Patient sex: M
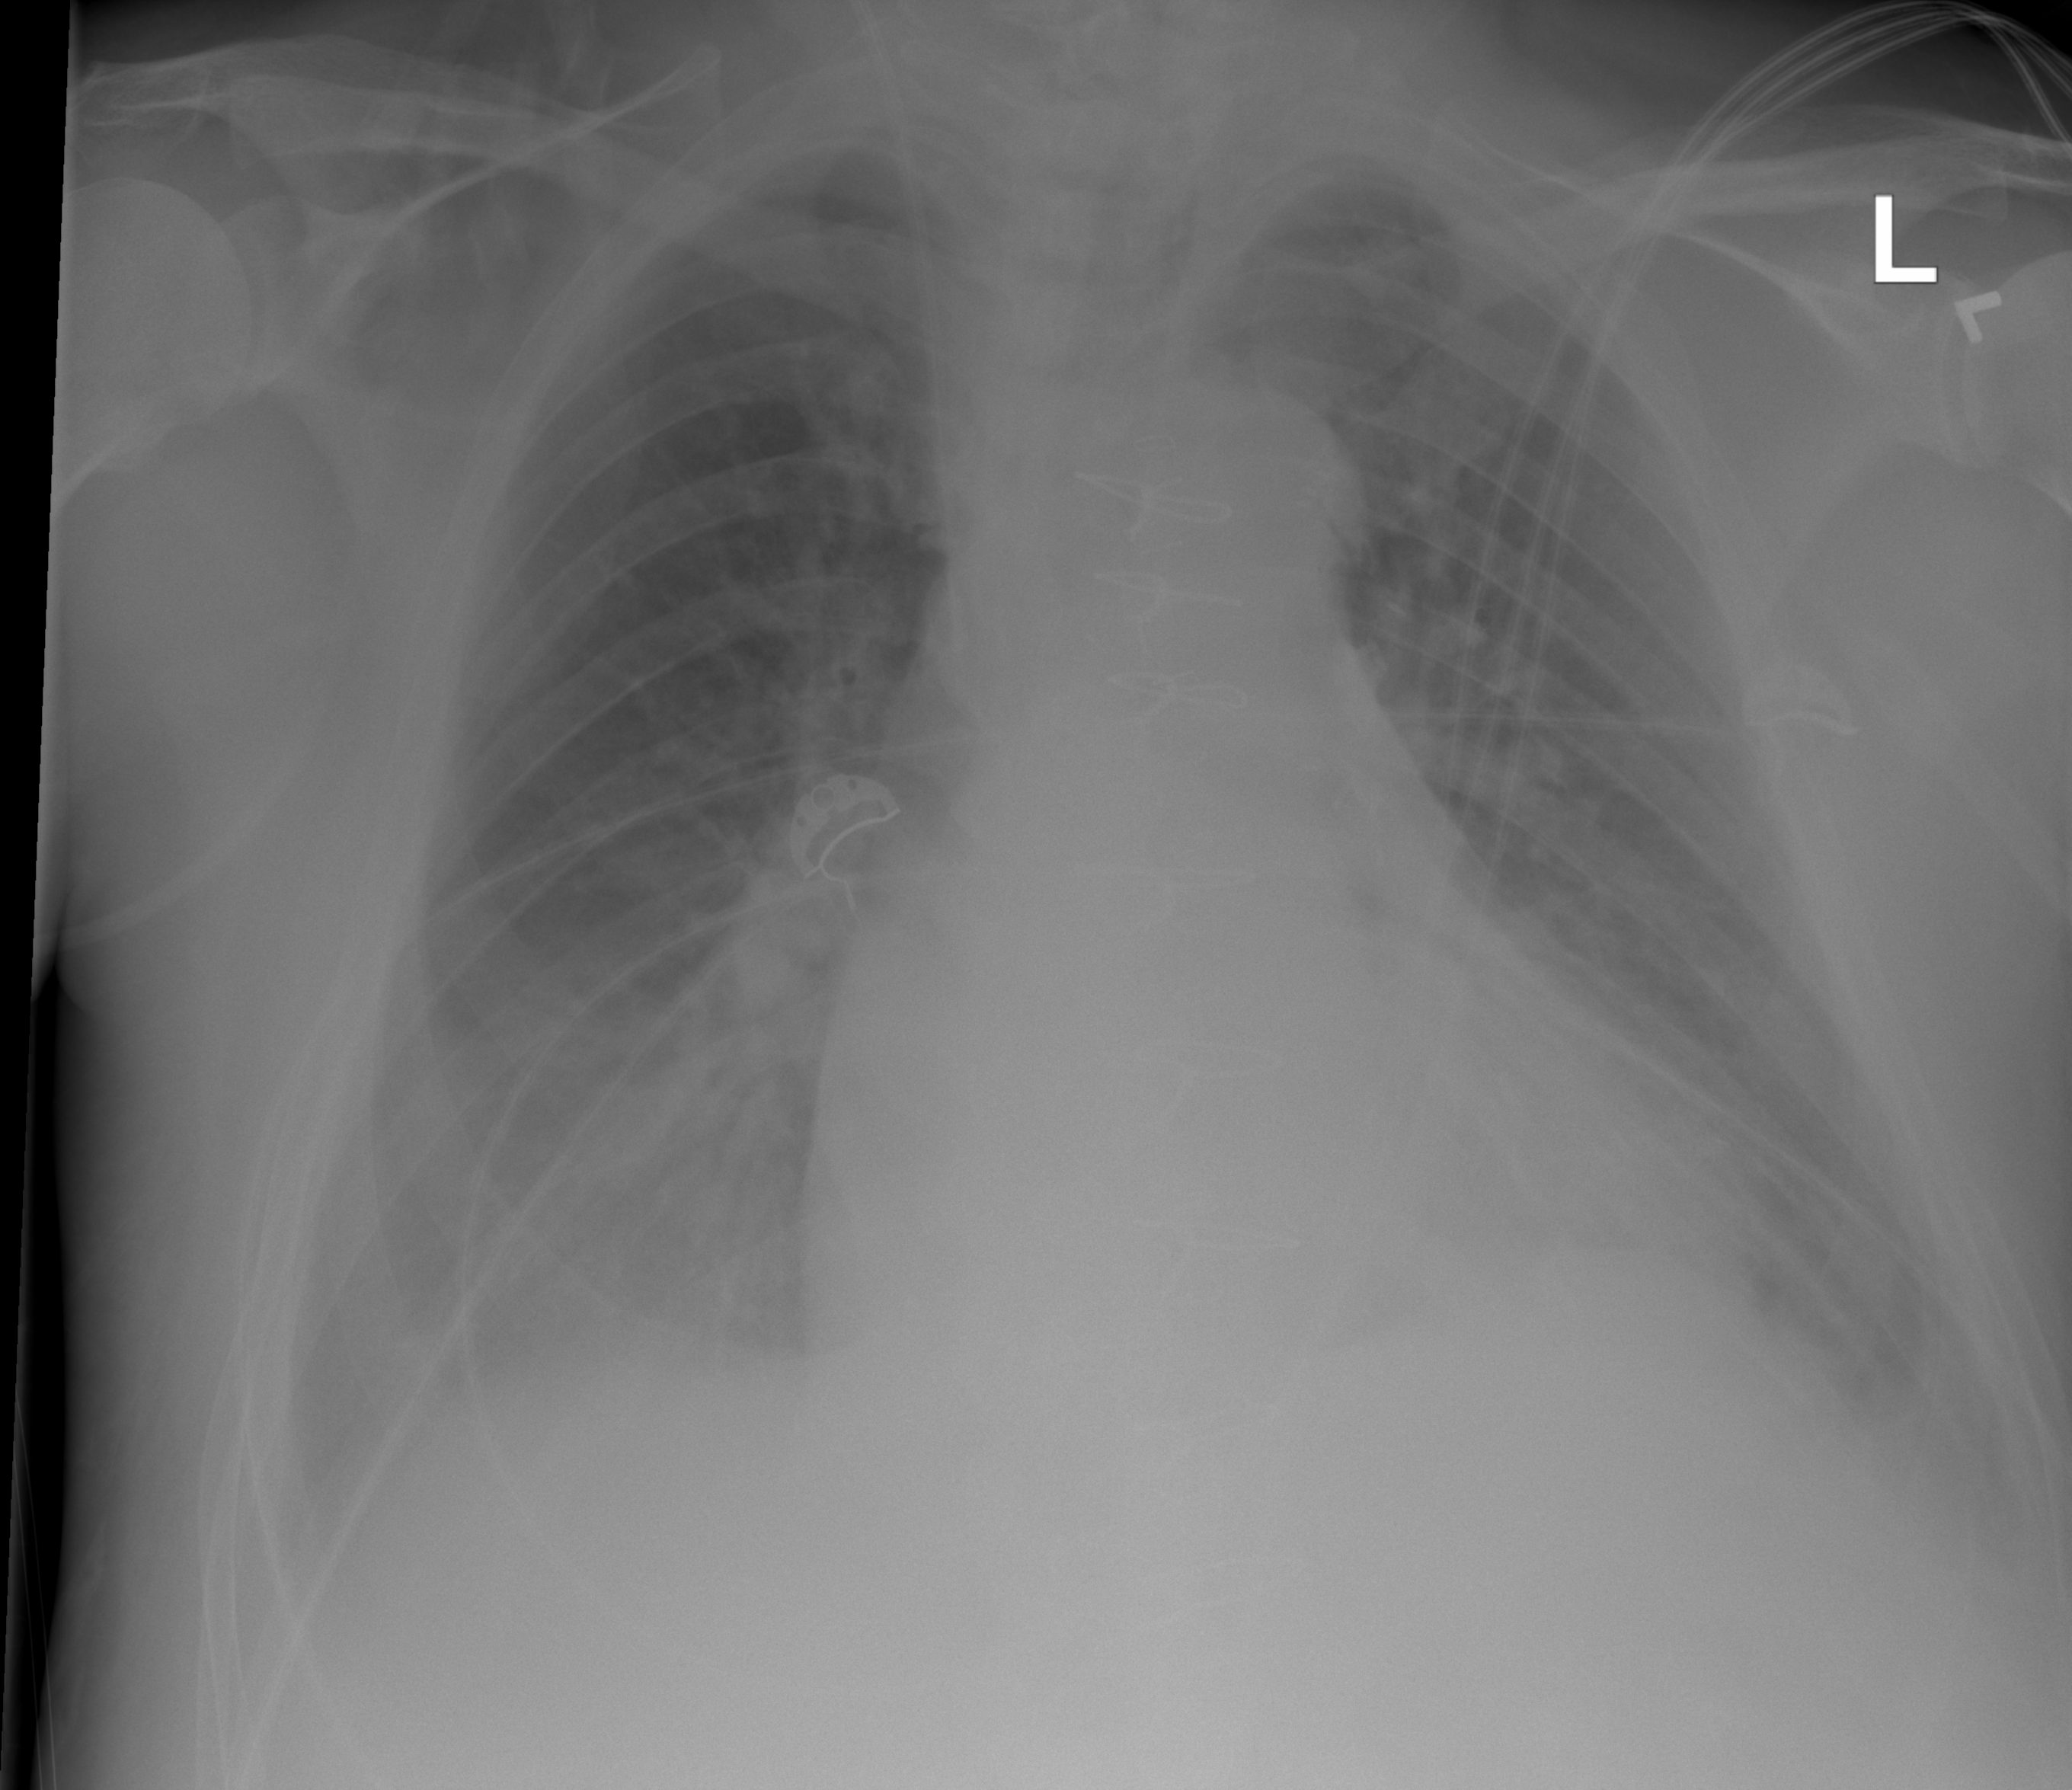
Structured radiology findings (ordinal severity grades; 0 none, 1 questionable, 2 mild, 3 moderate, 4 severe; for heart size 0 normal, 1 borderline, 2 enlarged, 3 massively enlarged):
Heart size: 1
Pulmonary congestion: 3
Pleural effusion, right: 2
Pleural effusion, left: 2
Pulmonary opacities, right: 2
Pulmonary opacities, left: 2
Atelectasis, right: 3
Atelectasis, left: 3